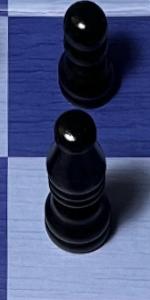
Label: Bishop_Black